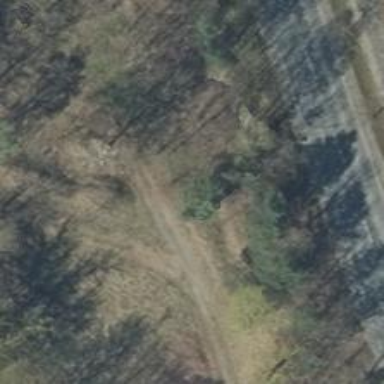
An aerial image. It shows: Track road with grade3 tracktype.